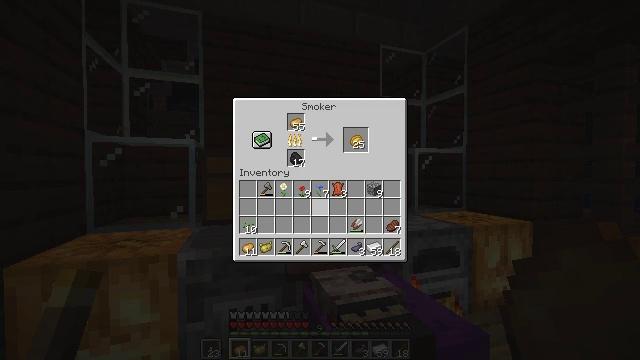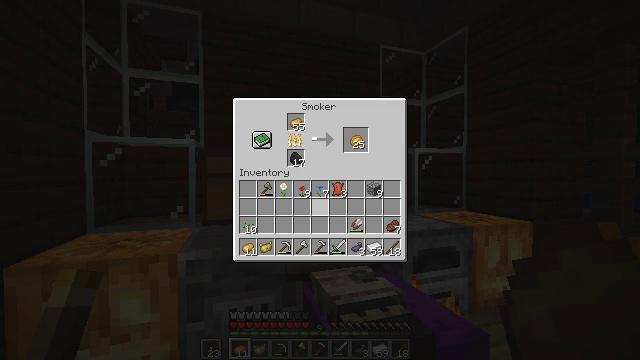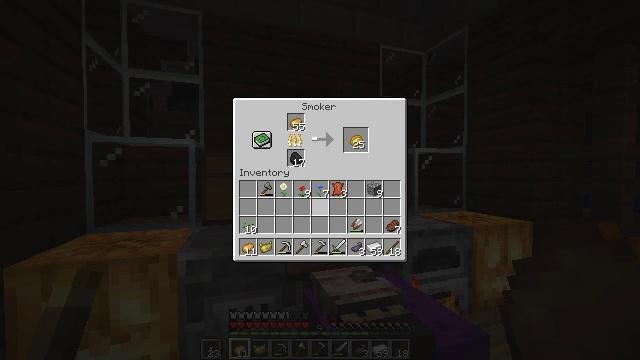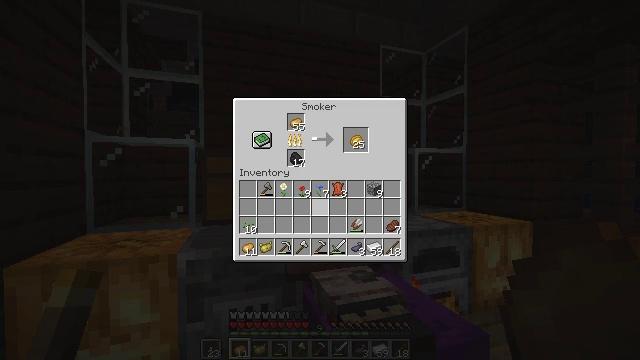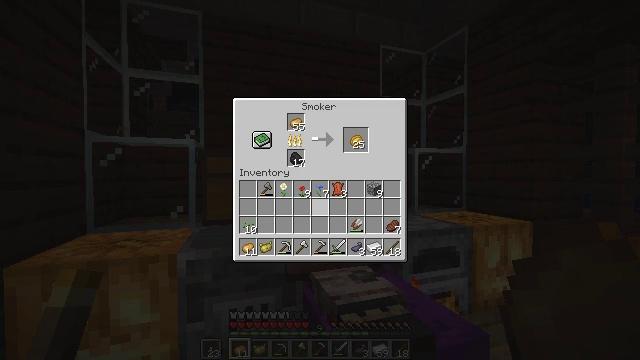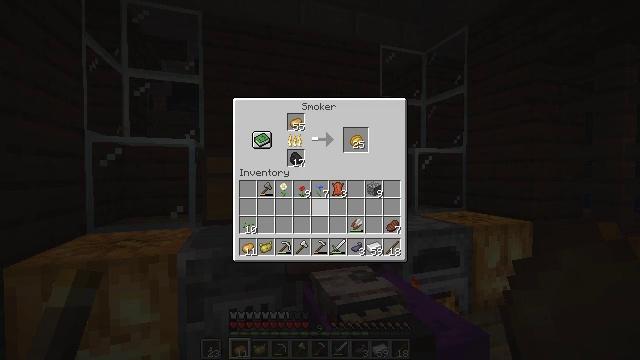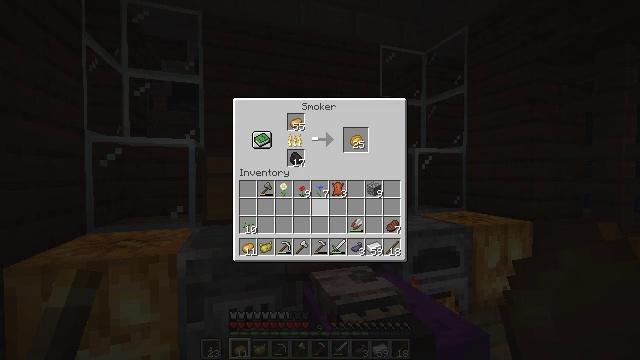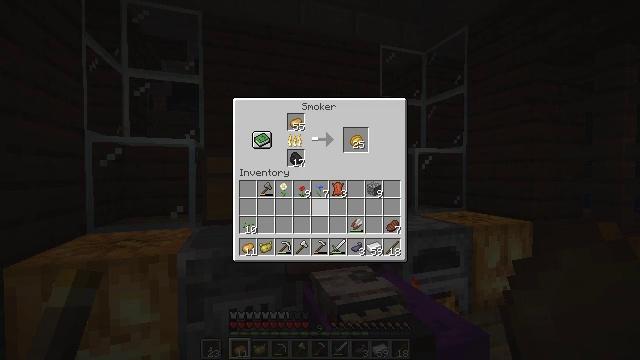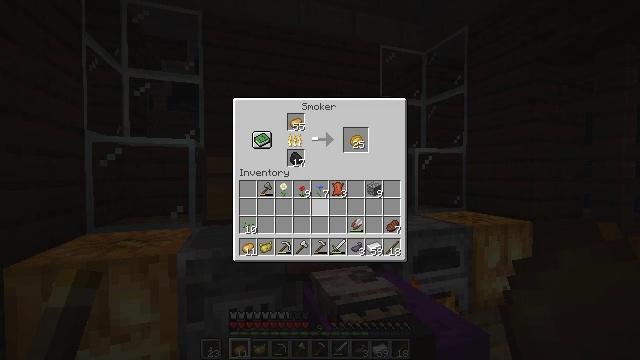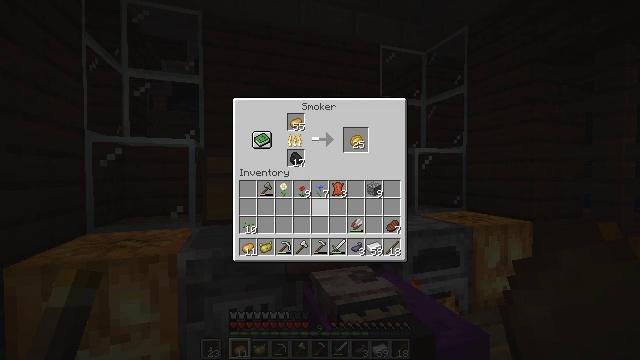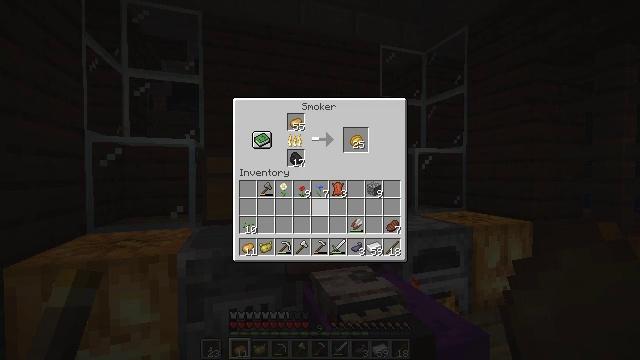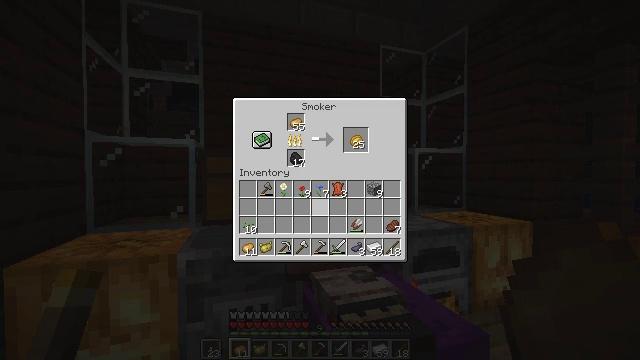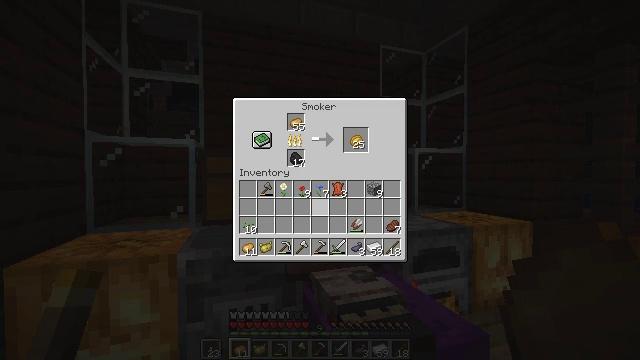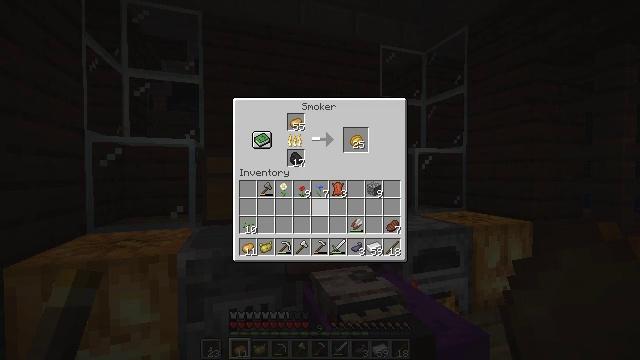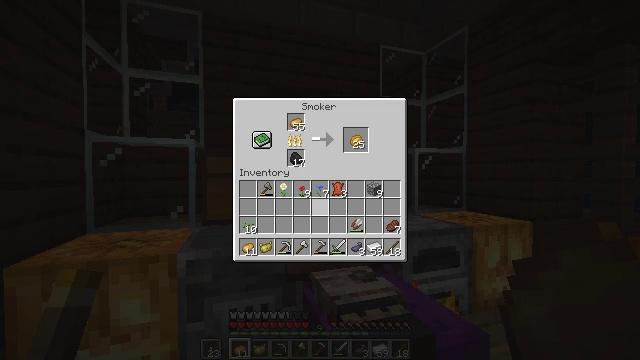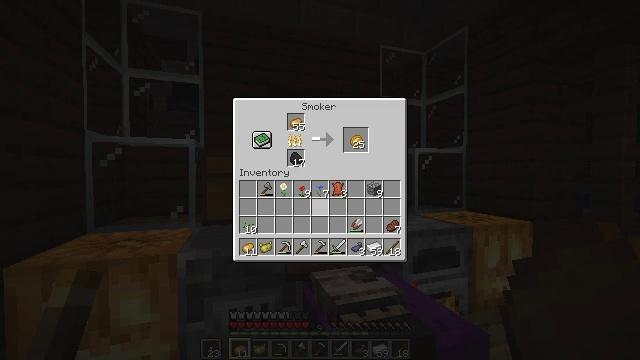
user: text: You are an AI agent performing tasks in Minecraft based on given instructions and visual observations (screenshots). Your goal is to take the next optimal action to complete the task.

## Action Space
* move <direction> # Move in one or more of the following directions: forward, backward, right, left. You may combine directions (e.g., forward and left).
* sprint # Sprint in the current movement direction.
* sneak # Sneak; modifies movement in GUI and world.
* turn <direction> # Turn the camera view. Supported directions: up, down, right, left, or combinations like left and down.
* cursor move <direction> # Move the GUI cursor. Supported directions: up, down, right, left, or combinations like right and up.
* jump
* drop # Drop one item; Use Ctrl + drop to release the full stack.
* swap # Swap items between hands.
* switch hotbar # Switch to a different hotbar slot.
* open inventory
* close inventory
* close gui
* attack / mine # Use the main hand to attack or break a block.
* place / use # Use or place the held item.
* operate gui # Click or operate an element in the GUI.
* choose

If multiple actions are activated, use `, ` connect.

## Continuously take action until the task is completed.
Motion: motion action
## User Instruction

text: Smelt a baked potato.
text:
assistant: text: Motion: no_op
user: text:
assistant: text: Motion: no_op
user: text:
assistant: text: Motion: no_op
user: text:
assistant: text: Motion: no_op
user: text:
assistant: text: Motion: no_op
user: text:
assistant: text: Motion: no_op
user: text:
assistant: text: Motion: no_op
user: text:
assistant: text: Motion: no_op
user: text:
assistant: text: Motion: no_op
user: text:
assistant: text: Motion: no_op
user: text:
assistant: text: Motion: no_op
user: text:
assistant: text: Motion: no_op
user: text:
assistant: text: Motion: no_op
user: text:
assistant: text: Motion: no_op
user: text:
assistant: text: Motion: no_op
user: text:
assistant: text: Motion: no_op
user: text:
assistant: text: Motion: no_op
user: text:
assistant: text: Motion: no_op
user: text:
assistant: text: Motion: no_op
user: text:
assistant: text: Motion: no_op
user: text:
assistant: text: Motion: no_op
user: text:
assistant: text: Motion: no_op
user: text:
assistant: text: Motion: no_op
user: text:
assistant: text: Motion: no_op
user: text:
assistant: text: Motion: no_op
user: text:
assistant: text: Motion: no_op
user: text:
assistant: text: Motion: no_op
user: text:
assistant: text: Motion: no_op
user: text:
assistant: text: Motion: no_op
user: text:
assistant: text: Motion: no_op